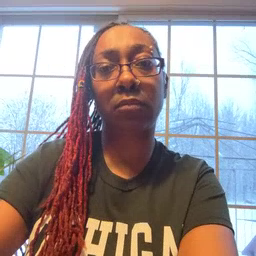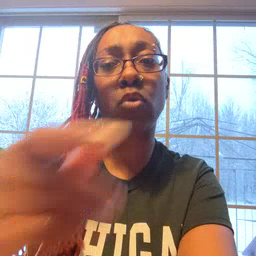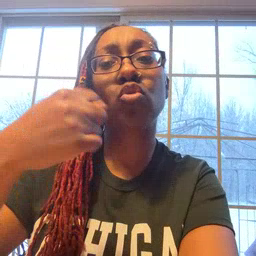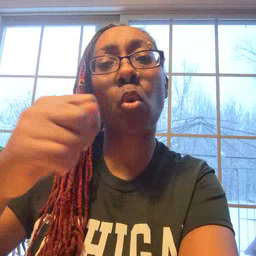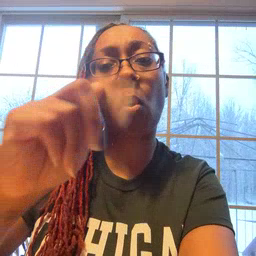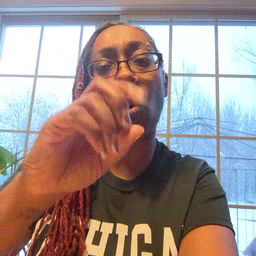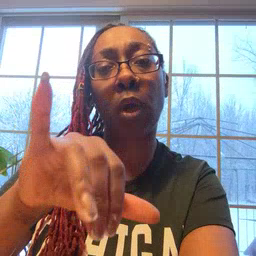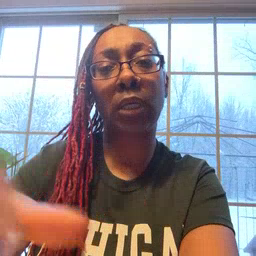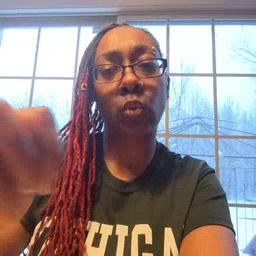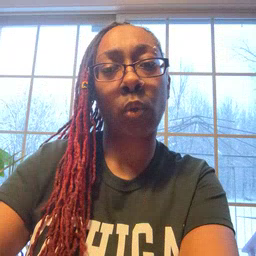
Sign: toy